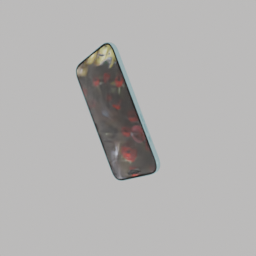
Label: electronics